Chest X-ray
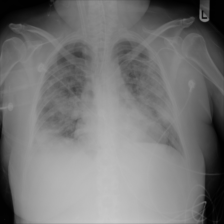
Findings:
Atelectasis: negative
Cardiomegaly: negative
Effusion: negative
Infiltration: positive
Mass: positive
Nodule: negative
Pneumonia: negative
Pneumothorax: negative
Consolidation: negative
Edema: negative
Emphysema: negative
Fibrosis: negative
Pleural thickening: negative
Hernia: negative